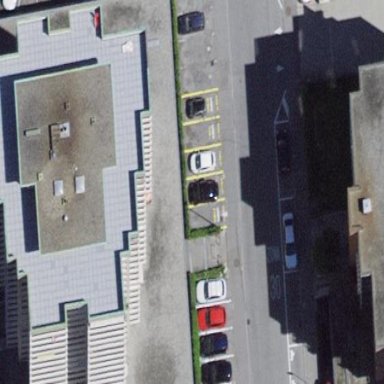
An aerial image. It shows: The image shows part of apartment building.